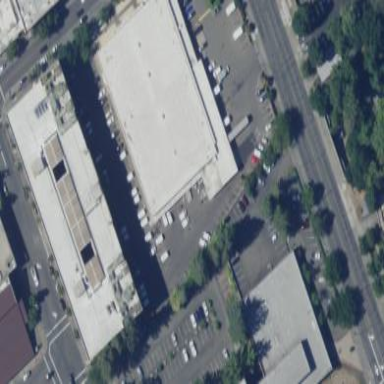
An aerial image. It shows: Building that serves as post office.